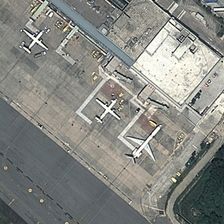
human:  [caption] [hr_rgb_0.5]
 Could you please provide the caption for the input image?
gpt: three planes are parked near a building in an airport .

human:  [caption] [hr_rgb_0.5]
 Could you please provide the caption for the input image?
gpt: three planes are parked near a building in an airport .

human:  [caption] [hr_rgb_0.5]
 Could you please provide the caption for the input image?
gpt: three planes are parked near a building in an airport .

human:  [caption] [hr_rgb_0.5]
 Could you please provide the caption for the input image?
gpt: three planes are parked near a building in an airport .

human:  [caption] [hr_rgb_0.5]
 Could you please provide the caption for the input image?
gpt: three planes are parked near a building in an airport .